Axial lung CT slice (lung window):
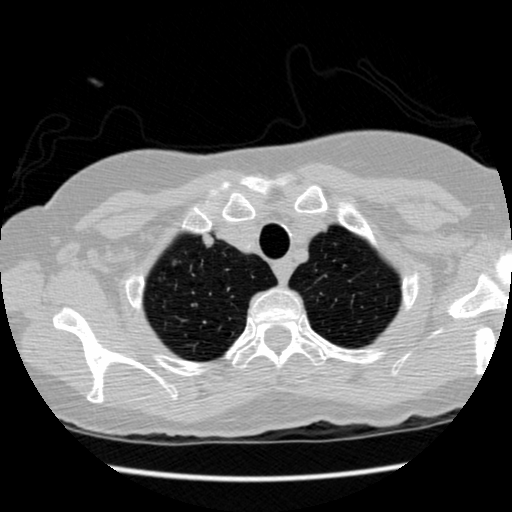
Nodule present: yes
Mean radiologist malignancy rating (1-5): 3.25